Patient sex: F
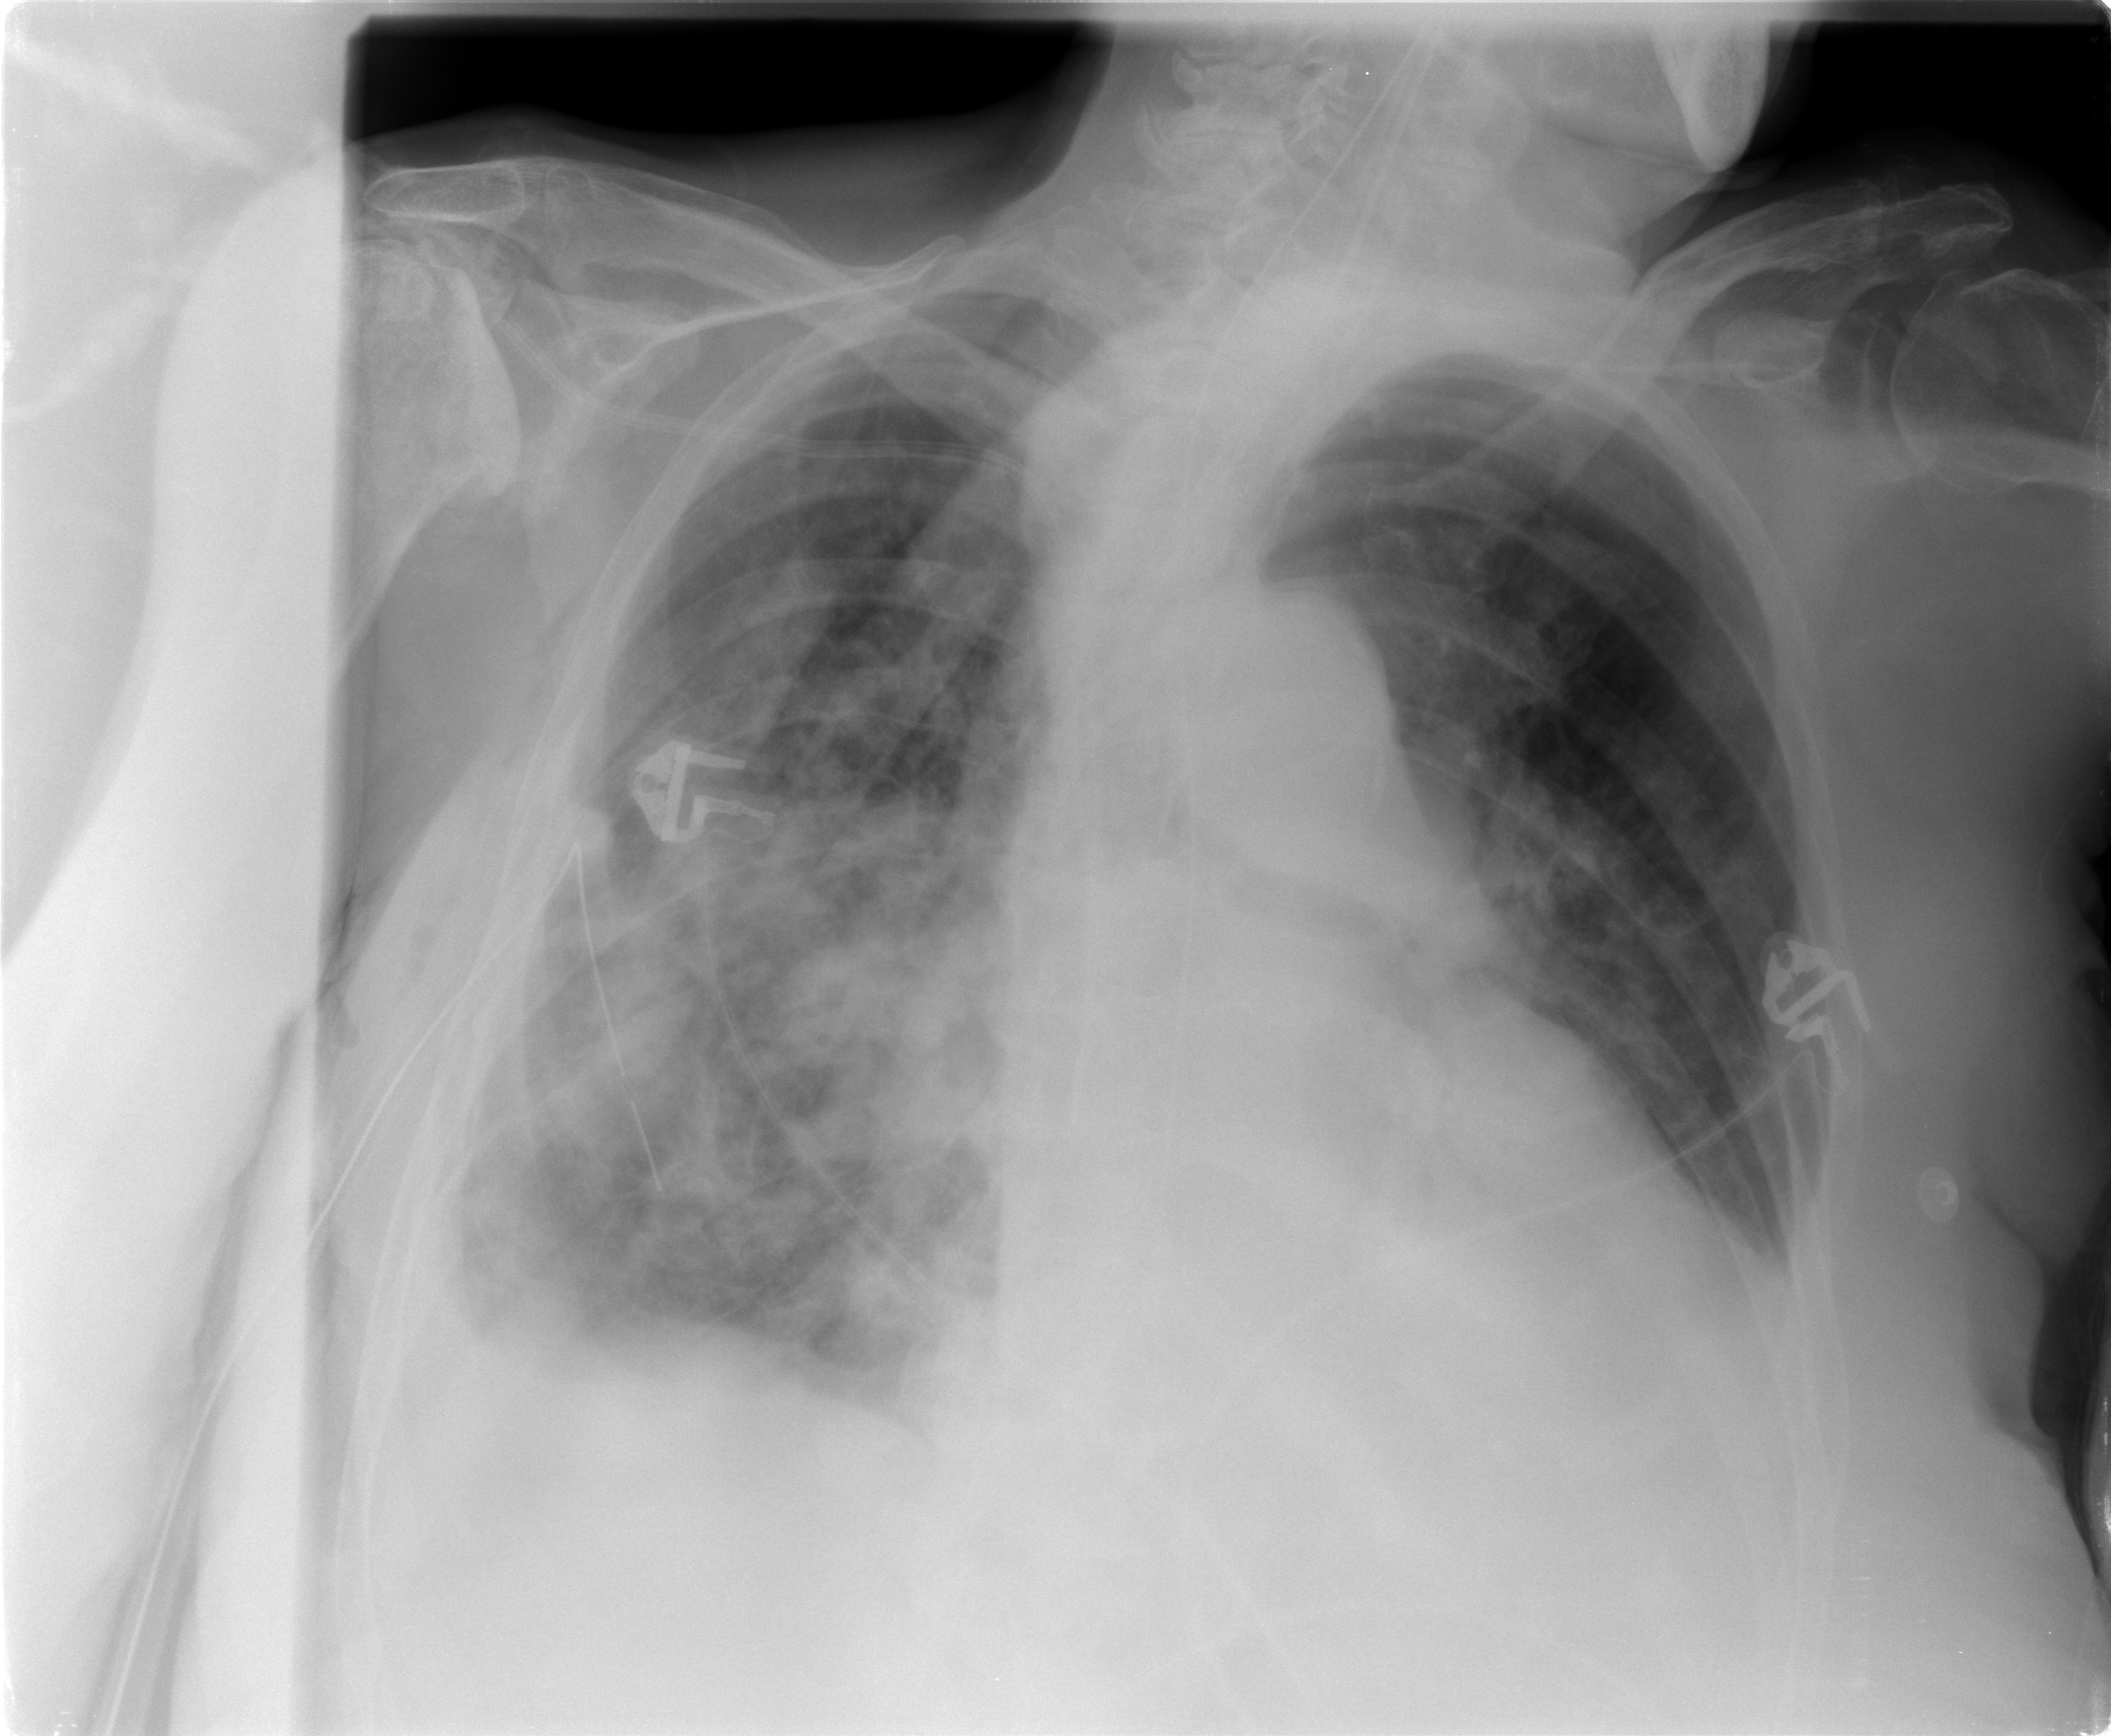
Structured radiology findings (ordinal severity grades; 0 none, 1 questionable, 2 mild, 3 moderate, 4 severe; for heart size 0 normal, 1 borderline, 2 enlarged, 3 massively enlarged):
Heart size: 2
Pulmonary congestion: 2
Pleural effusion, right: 2
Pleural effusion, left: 2
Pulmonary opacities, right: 2
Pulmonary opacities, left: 2
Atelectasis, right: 2
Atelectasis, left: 0